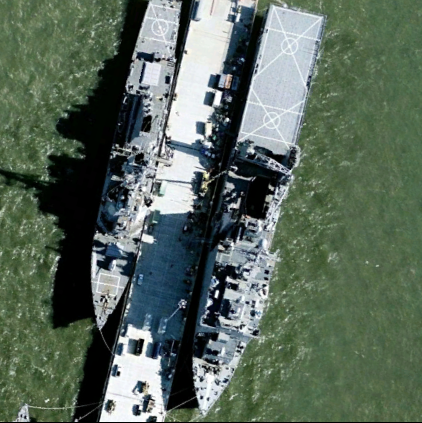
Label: combat